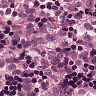
Metastatic tissue present: yes